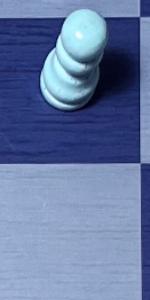
Label: Empty